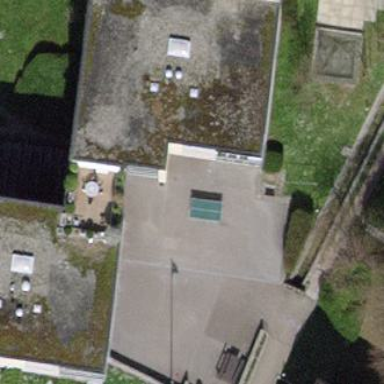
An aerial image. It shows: Flat-roofed apartment building with grey roof and orange exterior.